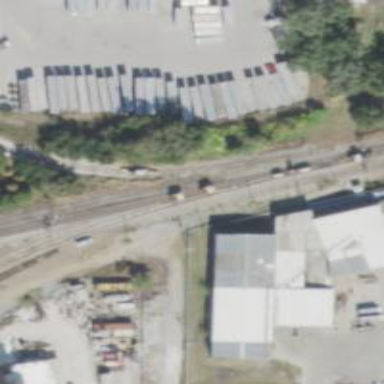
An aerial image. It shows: Site related to railway infrastructure.